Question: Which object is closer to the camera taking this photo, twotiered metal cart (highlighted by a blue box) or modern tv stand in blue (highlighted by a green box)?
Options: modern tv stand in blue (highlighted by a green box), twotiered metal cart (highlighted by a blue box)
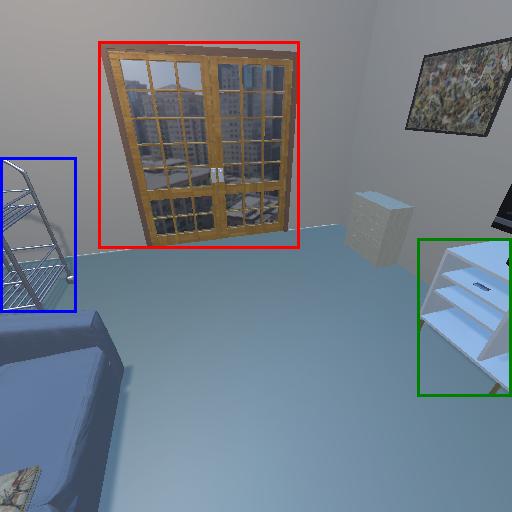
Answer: modern tv stand in blue (highlighted by a green box)